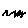
Label: zigzag